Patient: sex F, age 82
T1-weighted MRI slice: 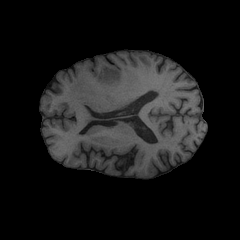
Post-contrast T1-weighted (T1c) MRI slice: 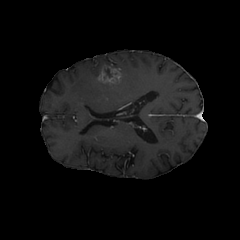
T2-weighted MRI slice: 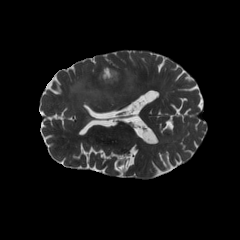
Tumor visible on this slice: yes
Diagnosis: Glioblastoma, IDH-wildtype
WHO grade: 4